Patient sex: M
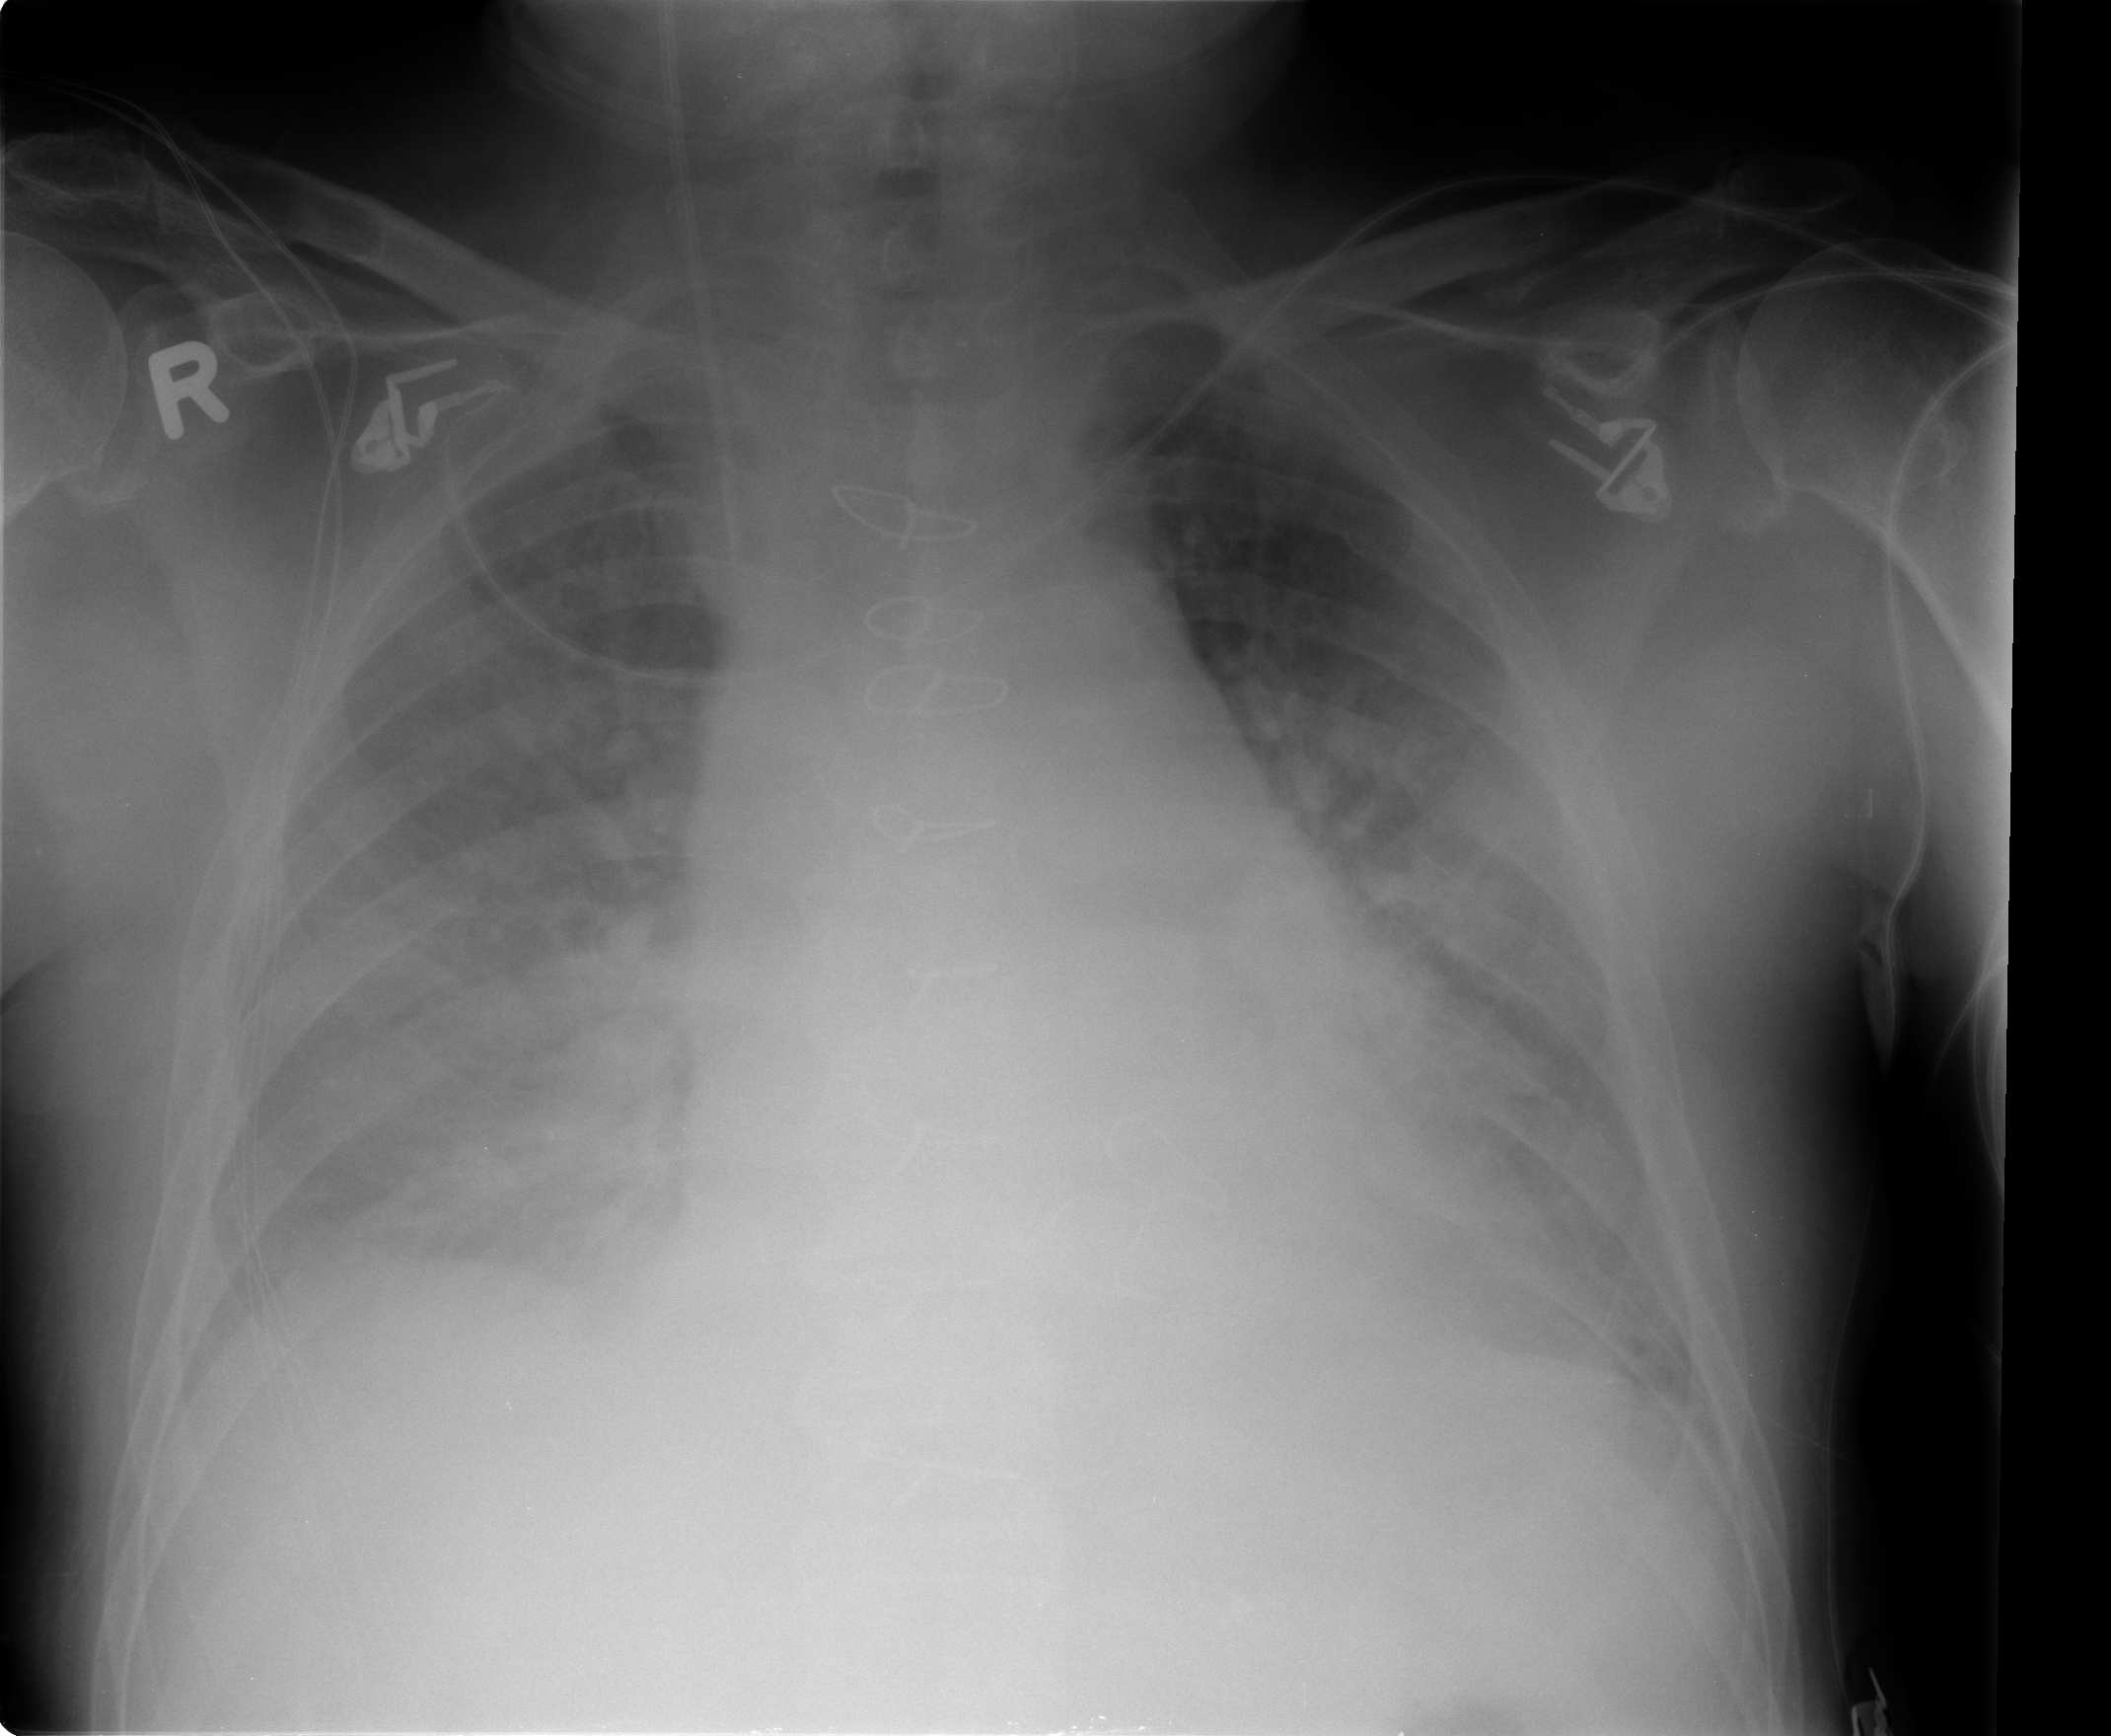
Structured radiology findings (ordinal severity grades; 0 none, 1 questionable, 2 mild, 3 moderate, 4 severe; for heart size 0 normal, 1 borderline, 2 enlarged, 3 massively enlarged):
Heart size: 1
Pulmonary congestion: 3
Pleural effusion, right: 0
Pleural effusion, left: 0
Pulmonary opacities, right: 3
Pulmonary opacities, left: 3
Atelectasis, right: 3
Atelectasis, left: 3